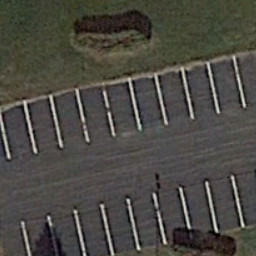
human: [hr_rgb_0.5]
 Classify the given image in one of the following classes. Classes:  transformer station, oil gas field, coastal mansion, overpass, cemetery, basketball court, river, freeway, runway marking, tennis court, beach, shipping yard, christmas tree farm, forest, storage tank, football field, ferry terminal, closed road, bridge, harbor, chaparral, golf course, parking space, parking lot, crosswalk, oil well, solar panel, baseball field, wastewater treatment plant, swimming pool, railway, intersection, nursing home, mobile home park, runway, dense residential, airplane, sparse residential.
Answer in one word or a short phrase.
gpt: parking space